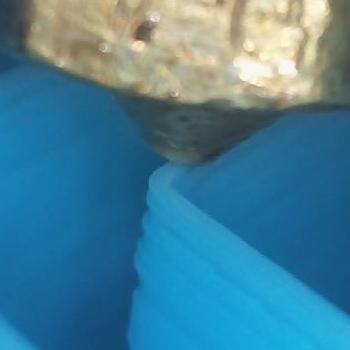
Flow rate: 52%